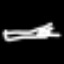
Label: fork